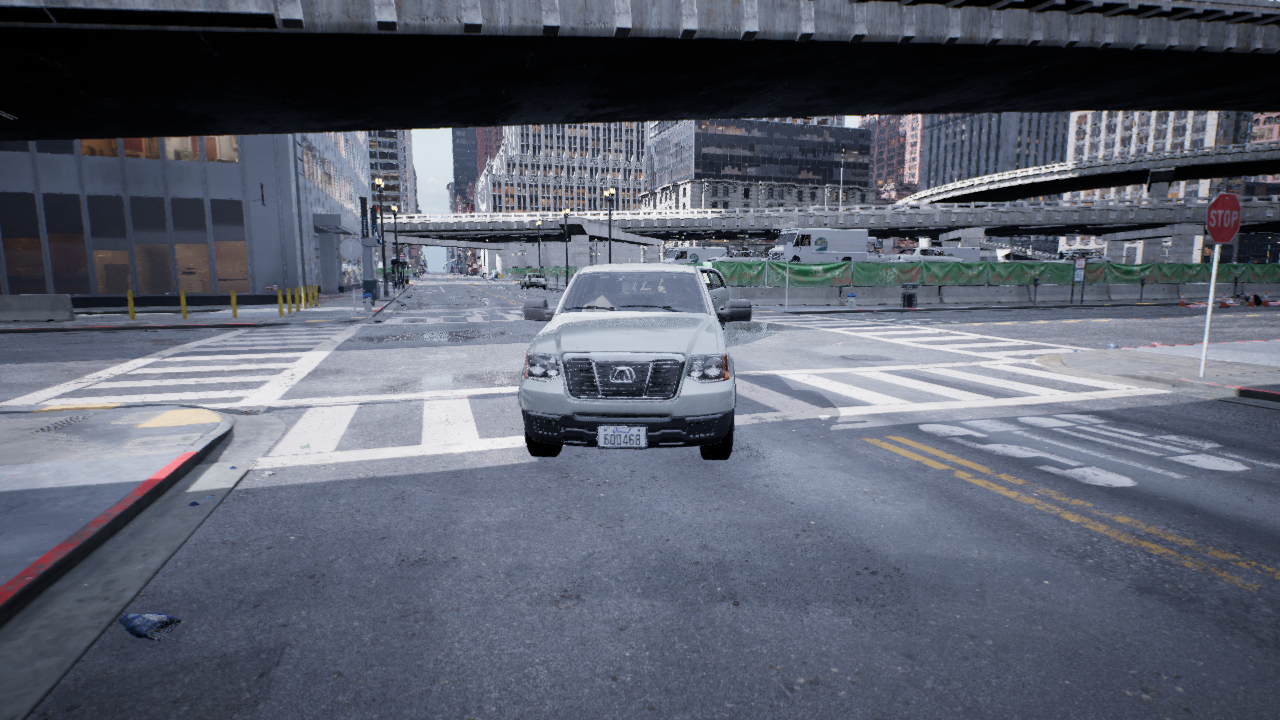
Venue: intersection
Lighting: overcast
Vehicle rig: pickup